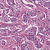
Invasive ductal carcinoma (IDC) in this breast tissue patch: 1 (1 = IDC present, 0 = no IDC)